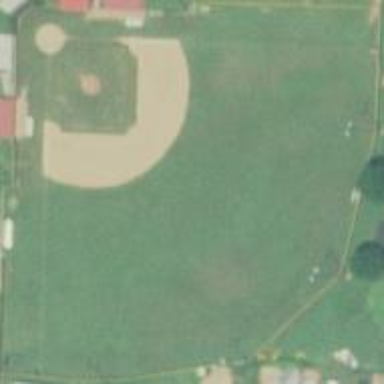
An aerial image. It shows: Baseball pitch for leisure and sports activities.